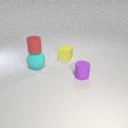
small yellow rubber cube behind small purple rubber cylinder